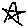
Label: star